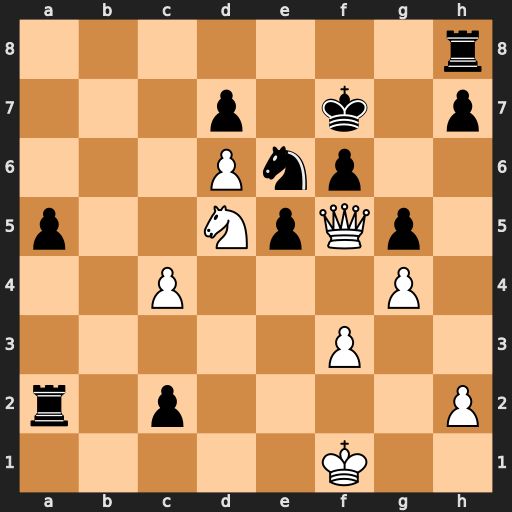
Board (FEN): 7r/3p1k1p/3Pnp2/p2NpQp1/2P3P1/5P2/r1p4P/5K2
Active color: w
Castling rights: -
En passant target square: -
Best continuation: Qxf6+ Kg8 Ne7#